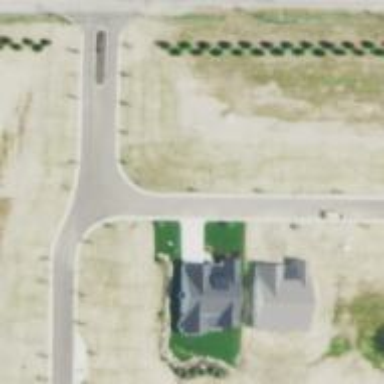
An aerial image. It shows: Driveway.